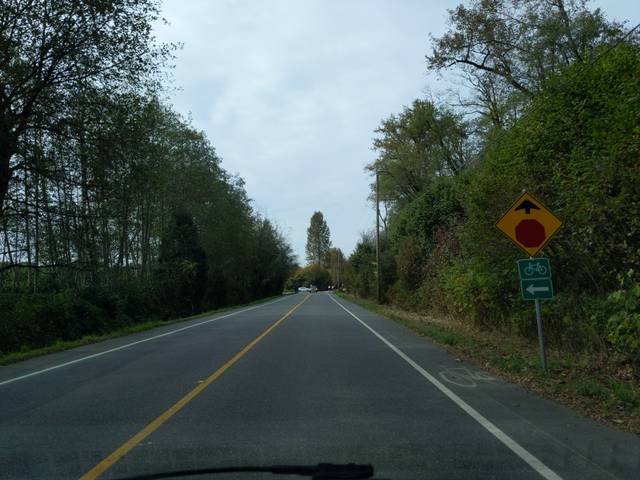
Region: Canada
Coordinates: 49.198, -122.642